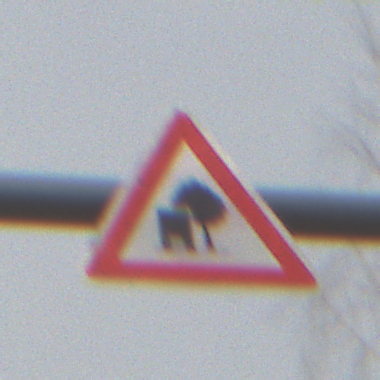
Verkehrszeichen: UnzureichendesLichtraumprofil
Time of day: MorningAfternoon
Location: Outdoor (Nature)
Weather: PartlyCloudy
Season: Winter
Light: Natural